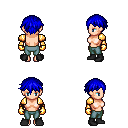
a pixel art fantasy rpg character, female body template, human, light skin, gold arm armor, teal pants, blue short bangs hairstyle, gold gloves, black shoes, four views (front, back, left, right), 2x2 character sprite sheet, small pixel art, hard edges, no anti-aliasing